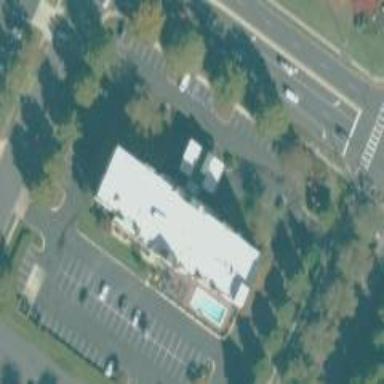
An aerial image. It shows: Hotel building.